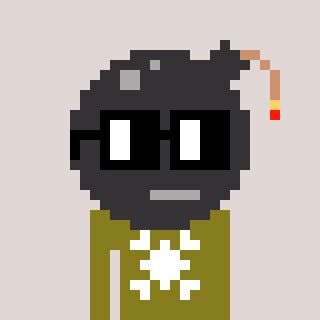
a pixel art character with square black glasses, a bomb-shaped head and a gunk-colored body on a warm background